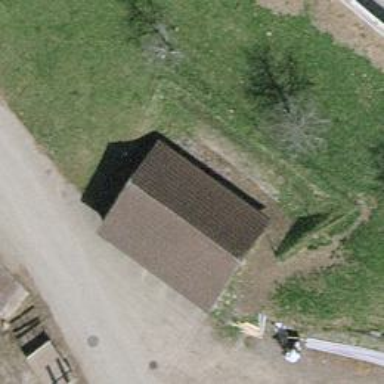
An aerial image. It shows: Fence is in the image.